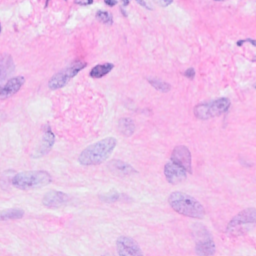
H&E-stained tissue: Breast